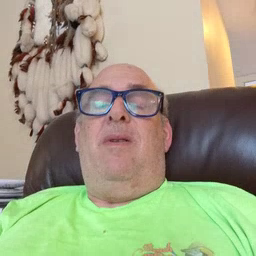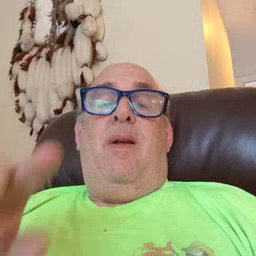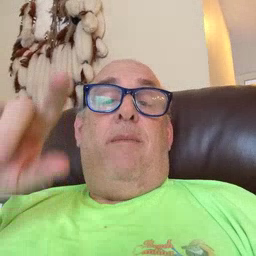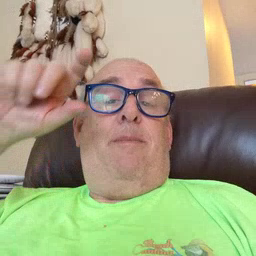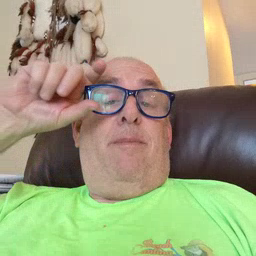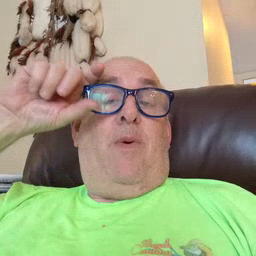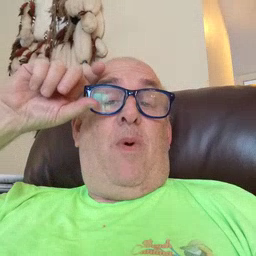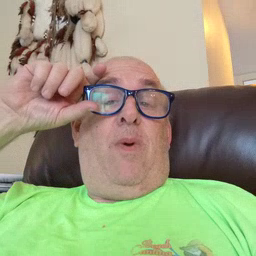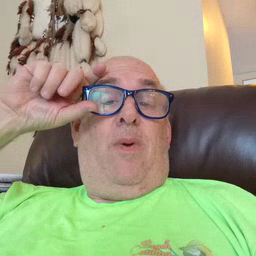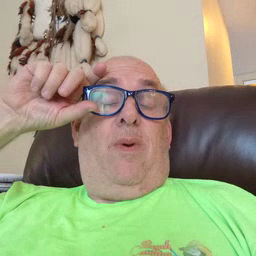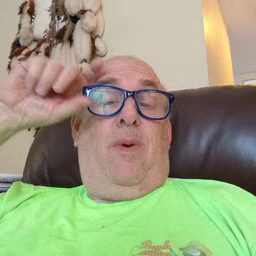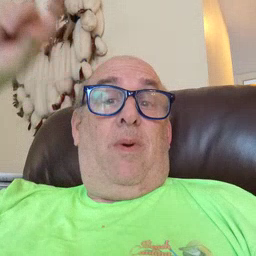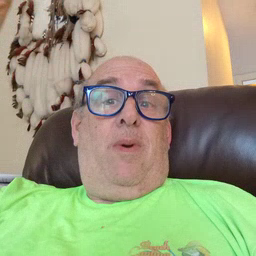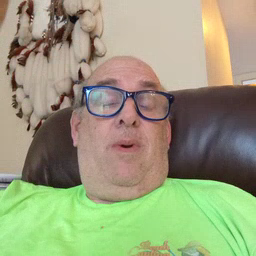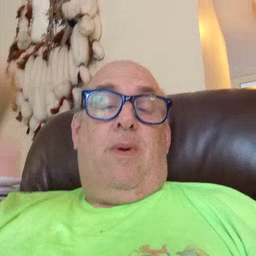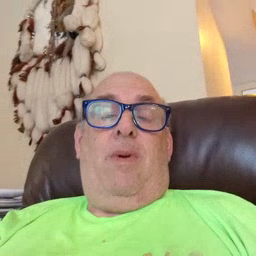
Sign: moon